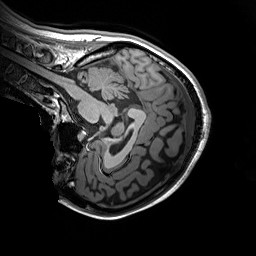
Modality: T1w
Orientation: sagittal
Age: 18
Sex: female
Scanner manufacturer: siemens
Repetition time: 2.2 s
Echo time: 0.00244 s